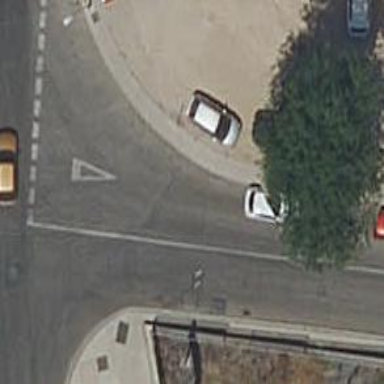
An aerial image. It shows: Uncontrolled footway crossing with markings.